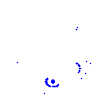
Particle: kaon